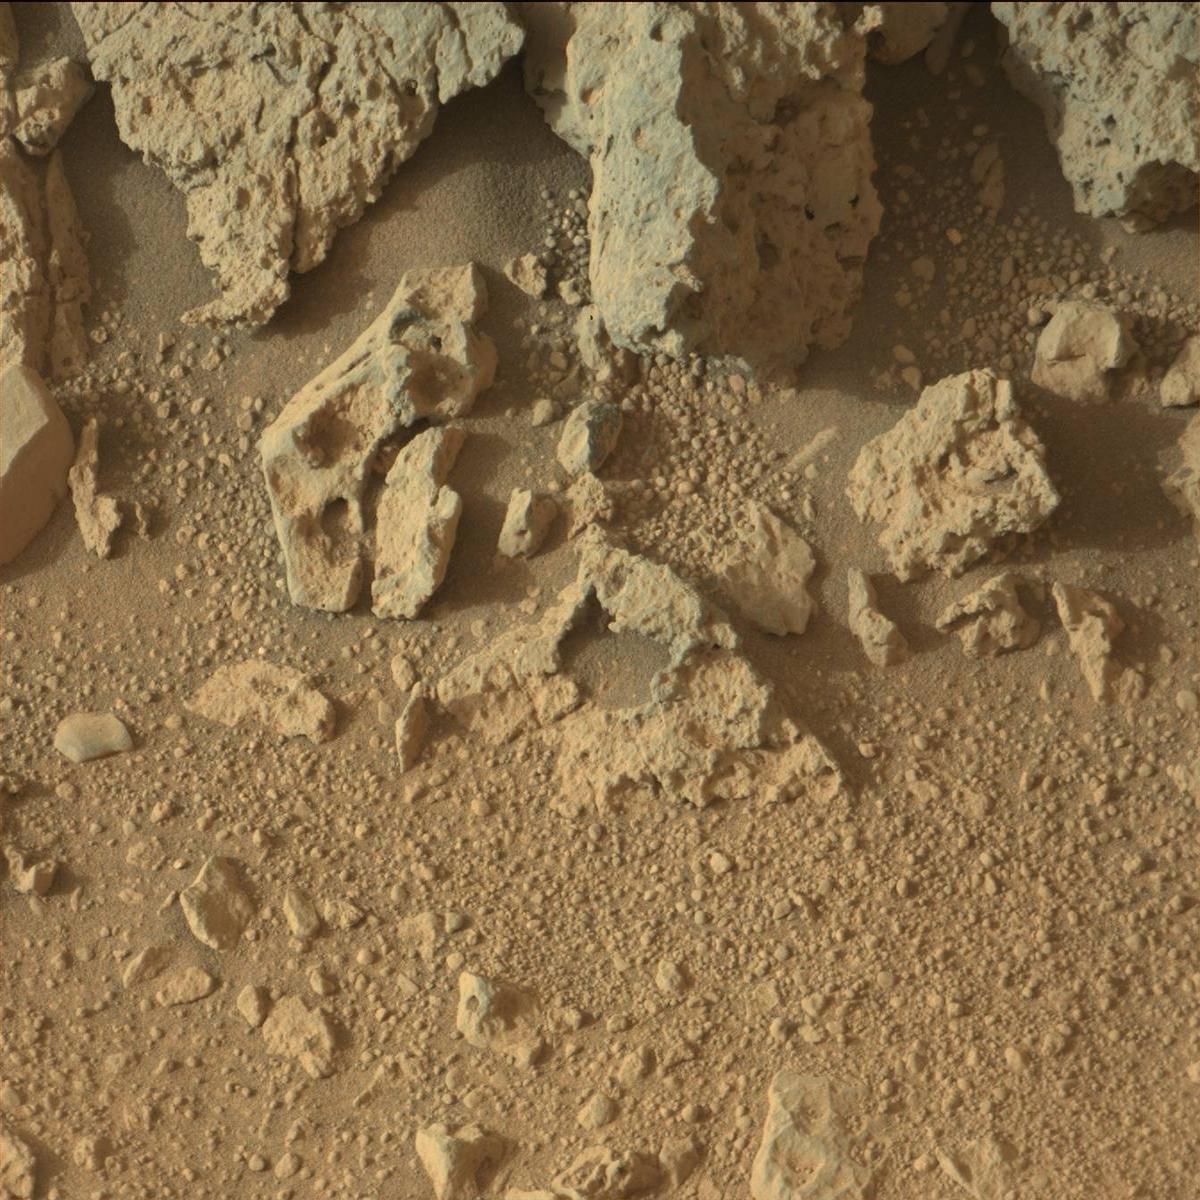
Terrain classes present: Bedrock, Rock, Sand / Soil